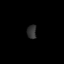
Tissue: lung
Cell type: Epithelial cells
Senescence score: 0.1115
Nuclear area (px): 125
Mean DAPI intensity: 50.336